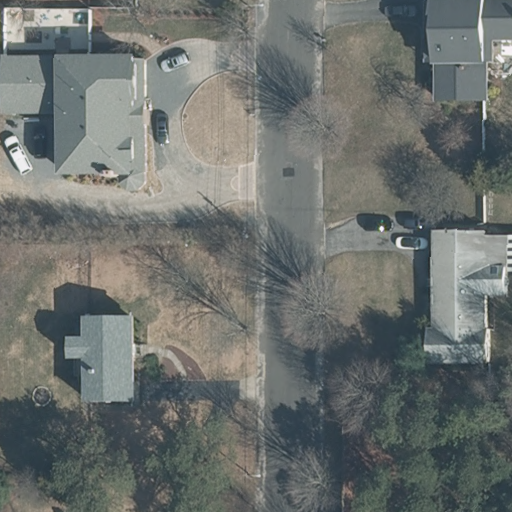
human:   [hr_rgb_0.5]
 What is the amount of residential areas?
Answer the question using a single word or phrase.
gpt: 1

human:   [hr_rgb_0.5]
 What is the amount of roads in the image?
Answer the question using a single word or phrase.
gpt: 1

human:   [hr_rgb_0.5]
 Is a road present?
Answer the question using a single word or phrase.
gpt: yes

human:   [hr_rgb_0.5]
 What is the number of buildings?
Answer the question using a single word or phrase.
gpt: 4

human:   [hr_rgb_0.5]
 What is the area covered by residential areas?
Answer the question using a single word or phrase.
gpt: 9196m2

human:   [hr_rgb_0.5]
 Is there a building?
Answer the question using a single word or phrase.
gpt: yes

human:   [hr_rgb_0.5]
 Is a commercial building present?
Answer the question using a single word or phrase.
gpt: no

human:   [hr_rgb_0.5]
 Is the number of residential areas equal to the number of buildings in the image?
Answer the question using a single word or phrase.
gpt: no

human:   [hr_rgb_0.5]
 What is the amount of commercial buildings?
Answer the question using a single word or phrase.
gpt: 0

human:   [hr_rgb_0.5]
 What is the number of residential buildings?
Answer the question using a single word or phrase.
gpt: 4

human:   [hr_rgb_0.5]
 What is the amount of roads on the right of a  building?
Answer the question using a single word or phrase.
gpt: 1

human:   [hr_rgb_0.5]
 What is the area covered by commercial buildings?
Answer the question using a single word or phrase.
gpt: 0m2

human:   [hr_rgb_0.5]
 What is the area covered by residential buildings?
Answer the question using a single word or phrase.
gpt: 1002m2

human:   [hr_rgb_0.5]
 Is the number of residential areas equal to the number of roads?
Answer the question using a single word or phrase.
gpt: yes

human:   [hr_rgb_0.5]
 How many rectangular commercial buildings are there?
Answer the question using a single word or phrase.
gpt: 0

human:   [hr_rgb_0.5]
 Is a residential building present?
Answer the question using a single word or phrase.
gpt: yes

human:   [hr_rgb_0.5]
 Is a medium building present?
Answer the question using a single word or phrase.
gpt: yes

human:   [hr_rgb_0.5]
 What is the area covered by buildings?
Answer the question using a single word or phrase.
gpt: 1002m2

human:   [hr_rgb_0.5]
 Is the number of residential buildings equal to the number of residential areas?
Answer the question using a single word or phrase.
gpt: no

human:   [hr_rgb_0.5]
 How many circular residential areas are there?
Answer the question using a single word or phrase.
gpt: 0

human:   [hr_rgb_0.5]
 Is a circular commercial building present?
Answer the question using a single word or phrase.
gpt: no

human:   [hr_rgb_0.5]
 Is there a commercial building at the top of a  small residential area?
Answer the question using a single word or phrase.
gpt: no

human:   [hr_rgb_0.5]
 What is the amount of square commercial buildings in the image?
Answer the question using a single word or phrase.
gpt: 0

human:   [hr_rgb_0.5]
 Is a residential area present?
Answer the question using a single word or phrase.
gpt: yes

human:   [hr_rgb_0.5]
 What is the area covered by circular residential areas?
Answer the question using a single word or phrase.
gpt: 0m2

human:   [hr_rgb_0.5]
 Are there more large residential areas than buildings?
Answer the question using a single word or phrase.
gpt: no

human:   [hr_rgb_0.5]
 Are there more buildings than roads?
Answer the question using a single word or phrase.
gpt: yes

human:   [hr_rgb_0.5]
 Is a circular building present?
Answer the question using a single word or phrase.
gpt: no

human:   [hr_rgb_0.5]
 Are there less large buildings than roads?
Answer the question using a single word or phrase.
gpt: yes

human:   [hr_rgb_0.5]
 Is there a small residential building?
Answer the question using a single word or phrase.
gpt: no

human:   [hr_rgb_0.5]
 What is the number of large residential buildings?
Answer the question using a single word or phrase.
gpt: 0

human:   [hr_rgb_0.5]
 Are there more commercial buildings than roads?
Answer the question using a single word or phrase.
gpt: no

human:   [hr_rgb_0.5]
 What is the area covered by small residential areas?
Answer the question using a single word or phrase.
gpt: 0m2

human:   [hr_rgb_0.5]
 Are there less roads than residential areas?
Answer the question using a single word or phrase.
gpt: no

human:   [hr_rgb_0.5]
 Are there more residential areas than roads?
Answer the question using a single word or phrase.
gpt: no

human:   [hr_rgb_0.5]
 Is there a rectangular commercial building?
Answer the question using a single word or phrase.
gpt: no

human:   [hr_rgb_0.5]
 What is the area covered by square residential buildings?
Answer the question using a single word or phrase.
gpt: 0m2

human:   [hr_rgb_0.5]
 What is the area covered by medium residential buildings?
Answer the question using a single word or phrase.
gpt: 1002m2

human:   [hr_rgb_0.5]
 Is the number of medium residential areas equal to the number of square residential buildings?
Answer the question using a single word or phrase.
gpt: yes

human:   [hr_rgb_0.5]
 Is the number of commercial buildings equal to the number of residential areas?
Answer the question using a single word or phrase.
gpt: no

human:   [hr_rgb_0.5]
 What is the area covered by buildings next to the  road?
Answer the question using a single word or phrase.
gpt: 1002m2

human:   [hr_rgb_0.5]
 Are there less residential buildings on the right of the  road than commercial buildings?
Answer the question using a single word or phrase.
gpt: no

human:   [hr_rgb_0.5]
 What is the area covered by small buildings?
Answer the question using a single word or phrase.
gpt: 0m2

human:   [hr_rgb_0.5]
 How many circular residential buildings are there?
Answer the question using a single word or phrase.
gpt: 0

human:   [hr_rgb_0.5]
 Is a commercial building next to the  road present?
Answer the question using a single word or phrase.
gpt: no

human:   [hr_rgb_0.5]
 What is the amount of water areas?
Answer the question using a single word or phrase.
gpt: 0

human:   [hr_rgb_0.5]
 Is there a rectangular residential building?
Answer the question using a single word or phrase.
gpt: yes

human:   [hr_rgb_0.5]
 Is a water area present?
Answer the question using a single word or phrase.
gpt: no

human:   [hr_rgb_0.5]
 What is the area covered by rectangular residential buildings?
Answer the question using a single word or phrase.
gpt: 158m2

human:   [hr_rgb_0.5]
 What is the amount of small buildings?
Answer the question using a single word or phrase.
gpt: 0

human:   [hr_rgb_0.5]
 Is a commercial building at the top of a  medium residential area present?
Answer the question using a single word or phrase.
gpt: no

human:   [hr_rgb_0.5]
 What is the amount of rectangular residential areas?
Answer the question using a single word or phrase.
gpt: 0

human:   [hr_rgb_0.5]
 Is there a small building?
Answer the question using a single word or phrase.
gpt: no

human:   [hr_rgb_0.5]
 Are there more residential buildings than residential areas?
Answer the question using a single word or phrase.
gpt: yes

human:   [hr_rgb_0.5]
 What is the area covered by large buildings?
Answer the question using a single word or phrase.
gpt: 0m2

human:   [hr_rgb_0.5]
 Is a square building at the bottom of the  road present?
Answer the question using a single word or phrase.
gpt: no

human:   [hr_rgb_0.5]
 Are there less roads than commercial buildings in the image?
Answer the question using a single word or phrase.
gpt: no

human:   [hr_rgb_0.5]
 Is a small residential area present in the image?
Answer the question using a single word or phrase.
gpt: no

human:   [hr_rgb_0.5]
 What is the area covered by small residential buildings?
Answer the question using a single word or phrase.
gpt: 0m2

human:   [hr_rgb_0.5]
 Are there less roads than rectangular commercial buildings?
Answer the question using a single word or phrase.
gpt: no

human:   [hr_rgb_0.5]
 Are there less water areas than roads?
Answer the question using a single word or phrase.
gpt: yes

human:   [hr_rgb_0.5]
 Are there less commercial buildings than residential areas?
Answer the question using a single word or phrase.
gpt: yes

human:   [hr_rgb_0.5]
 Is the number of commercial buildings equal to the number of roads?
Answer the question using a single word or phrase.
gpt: no

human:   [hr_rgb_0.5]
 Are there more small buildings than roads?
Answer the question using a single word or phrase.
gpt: no